Question: I'd like to make an app where a ball moves at the angle your mouse hits it. So if you swipe your mouse down from top left quadrant at 30 degrees (I guess that would be 180-30 = angle of 150 degrees), it will knock the ball that way. I've been drawing my lines as such:
'''
function drawAngles () {
var d = 50; //start line at (10, 20), move 50px away at angle of 30 degrees
var angle = 80 * Math.PI/180;
ctx.beginPath();
ctx.moveTo(300,0);
ctx.lineTo(300,600); //x, y
ctx.moveTo(0,300);
ctx.lineTo(600,300);
ctx.moveTo(300,300);
ctx.lineTo(600,100);
ctx.arc(300,300,300,0,2*Math.PI);
ctx.stroke();
}
'''
But this doesn't give me an idea of what the angles are.
Then I move the ball at that angle (for now, I'm animating it without mouse interaction)
'''
function getAngleX (x) {
return x = x + (50 * Math.cos(Math.PI/6));
}
function getAngleY(y) {
return y = y + (50 * Math.sin(Math.PI/6));
}
//just animate this box to move at an angle from center down at 30 degrees
$(".anotherBox").mouseenter(function(e) {
pos = $(this).position();
box2X = pos.left;
box2Y = pos.top;
$(this).animate({
//top : $(window).outerHeight(),
top : getAngleY(box2Y)+"px",
left: getAngleX(box2X)+"px",
}, "slow");
});
'''

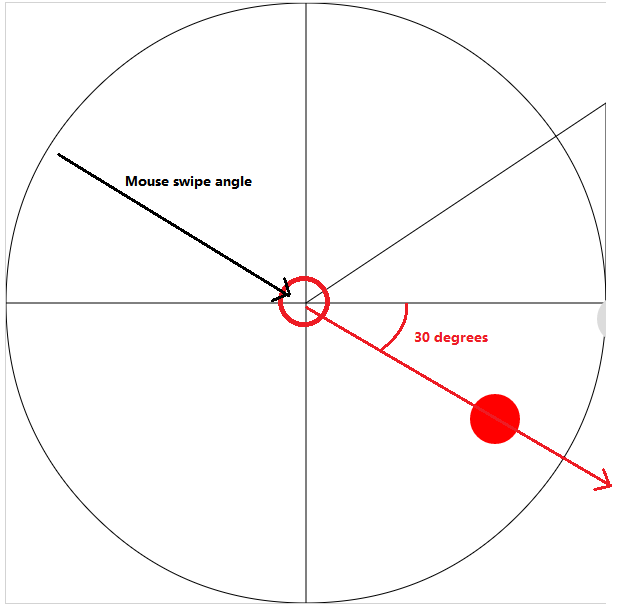
Answer: If i guess right, i think you want the mouse act like a baseball bat, and you need to measure the current mouse angle, that is to store previous mouse position and do some math.
You have also to keep track if you allready handled current collision, to avoid the ball being 'sticky' and follow the mouse.
<URL>
'''
var ctx = cv.getContext('2d');
var ball = {
x:200, y:200,
r : 30,
vx : 0.4, vy:0.4
}
// when mouse moved that distance, ball speed norm will be 1
var speedNorm = 10;
var collisionOnGoing = false;
function collide() {
var dist = sq(ball.x - mx) + sq (ball.y-my);
// too far from ball ?
if (dist > sq(ball.r)) {
collisionOnGoing = false;
return;
}
// return if collision allready handled
if (collisionOnGoing) return;
var mouseDist =Math.sqrt( sq(mx-lastmx) + sq(my-lastmy) );
// no collision if mouse too slow
if (mouseDist<speedNorm/5) return;
// launch the ball in current direction
// with a speed relative to the mouse speed.
var mouseAngle = Math.atan2(my-lastmy, mx-lastmx);
ball.vx= (mouseDist / speedNorm ) * Math.cos(mouseAngle);
ball.vy= (mouseDist / speedNorm ) * Math.sin(mouseAngle);
collisionOnGoing = true;
}
function animate() {
requestAnimationFrame(animate);
ctx.clearRect(0,0,400,400);
// collide ball with mouse
collide();
// draw ball
ctx.beginPath();
ctx.arc(ball.x, ball.y, ball.r, 0, 6.3);
ctx.fill();
ctx.closePath();
// move
ball.x+=ball.vx;
ball.y+=ball.vy;
// collide with screen
if (ball.x>400) ball.vx=-Math.abs(ball.vx);
if (ball.x<0) ball.vx=Math.abs(ball.vx);
if (ball.y>400) ball.vy=-Math.abs(ball.vy);
if (ball.y<0) ball.vy=Math.abs(ball.vy);
}
animate();
// --- Mouse handling ---
addEventListener('mousemove', mouseMove);
var mx=-1, my=-1, lastmx=-1, lastmy=-1;
var cvRect = cv.getBoundingClientRect();
var cvLeft = cvRect.left;
var cvTop = cvRect.top;
function mouseMove(e) {
lastmx = mx; lastmy=my;
mx=e.clientX - cvLeft;
my=e.clientY - cvTop;
}
function sq(x) { return x*x; }
'''